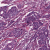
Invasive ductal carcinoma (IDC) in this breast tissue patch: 0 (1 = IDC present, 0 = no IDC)